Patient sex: M
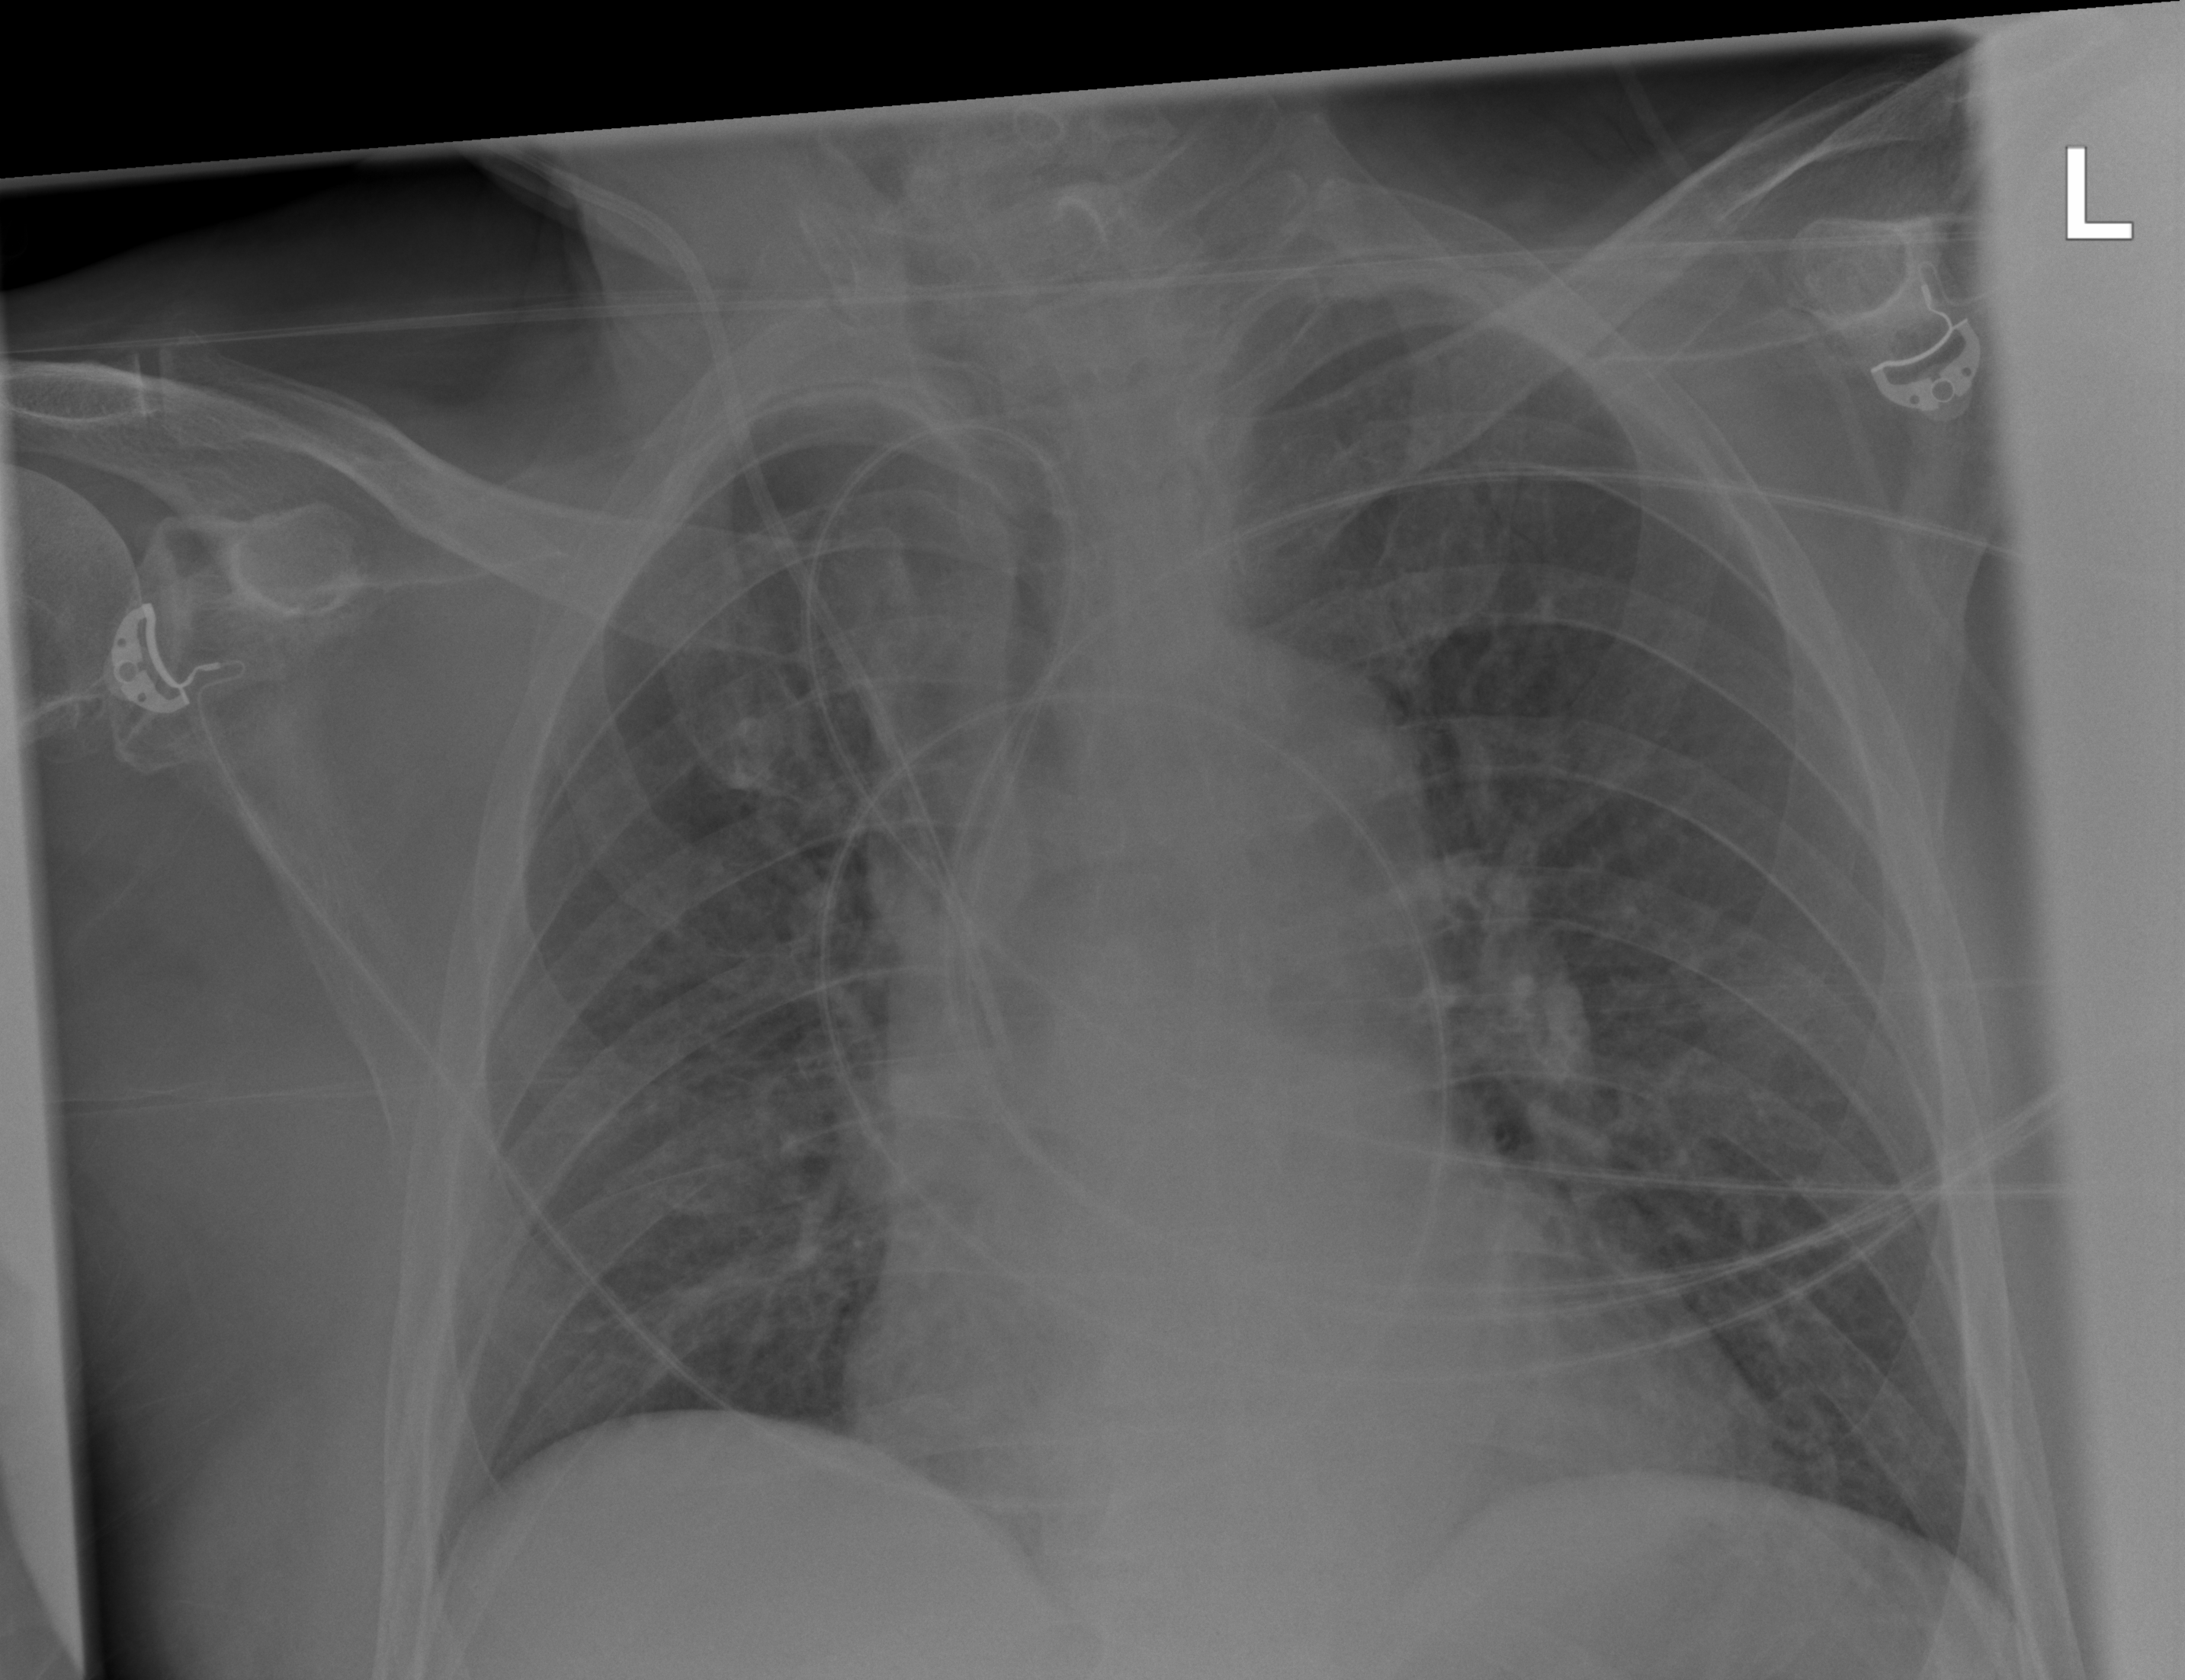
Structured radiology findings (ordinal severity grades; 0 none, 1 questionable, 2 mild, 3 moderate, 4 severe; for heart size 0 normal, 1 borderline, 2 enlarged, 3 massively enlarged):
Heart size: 2
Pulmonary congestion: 2
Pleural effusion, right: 0
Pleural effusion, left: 0
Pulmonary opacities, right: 1
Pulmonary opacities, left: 1
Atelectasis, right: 2
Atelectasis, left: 0